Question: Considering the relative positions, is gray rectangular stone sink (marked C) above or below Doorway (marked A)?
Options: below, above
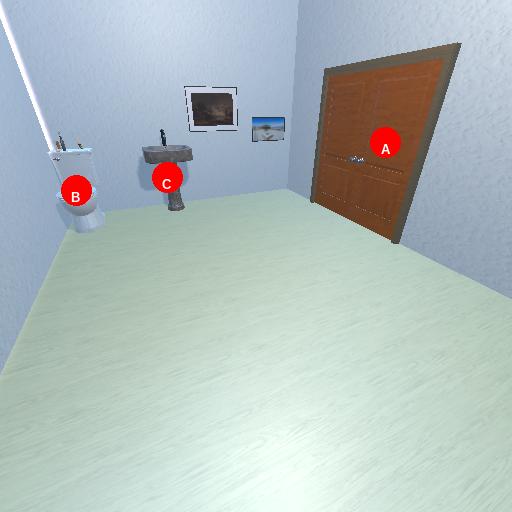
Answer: below